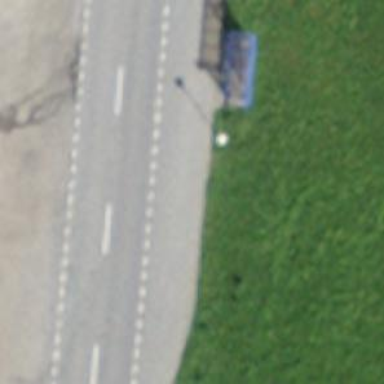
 serving as platform for public transportation."